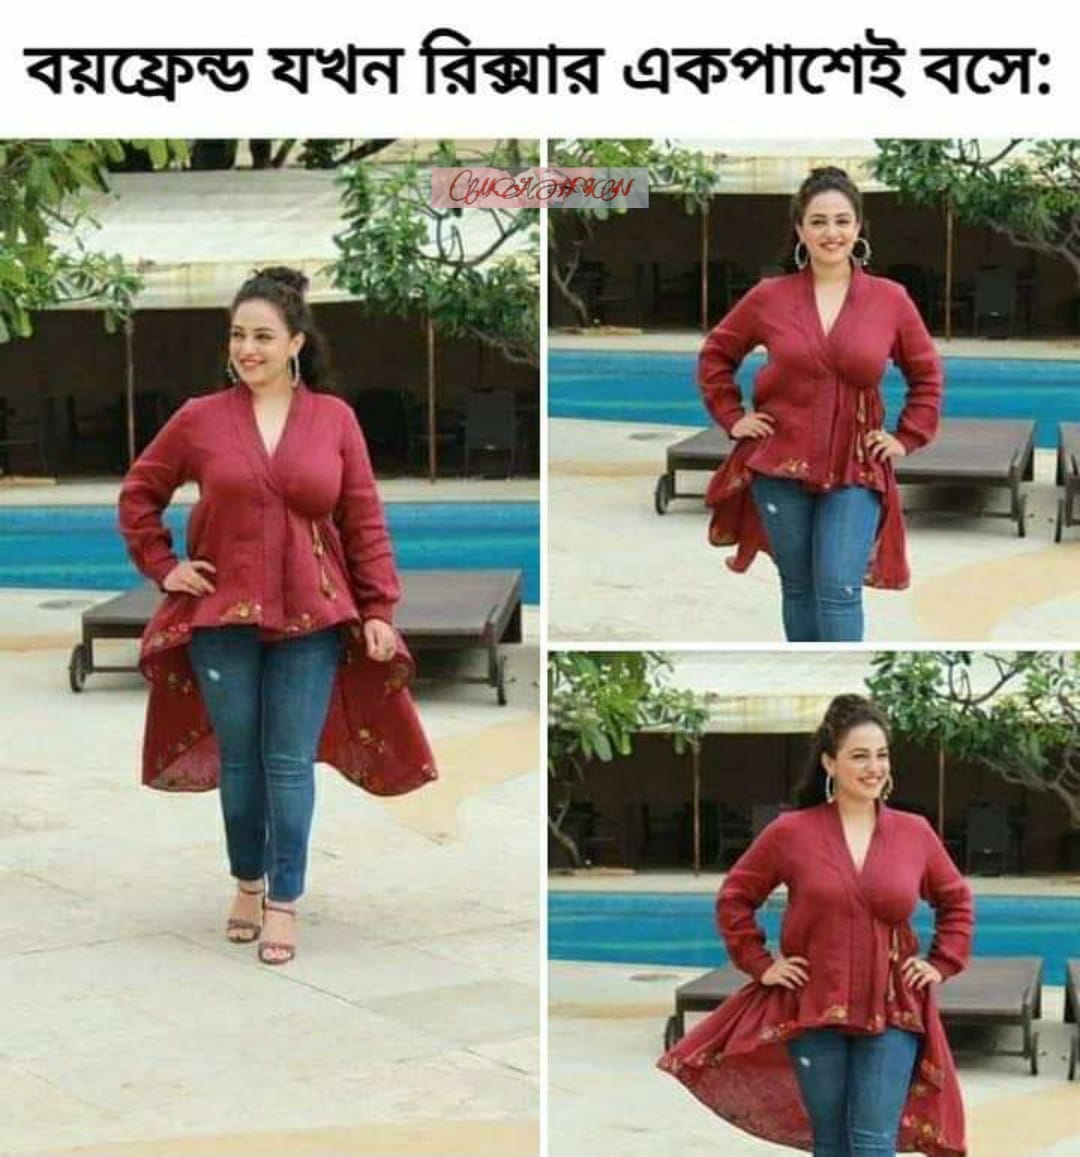
Text: বয়ফ্রেন্ড যখন রিক্সার একপাশেই বসে :
Label: Hate
Hate category: Personal Offence
Targeted group: Individual